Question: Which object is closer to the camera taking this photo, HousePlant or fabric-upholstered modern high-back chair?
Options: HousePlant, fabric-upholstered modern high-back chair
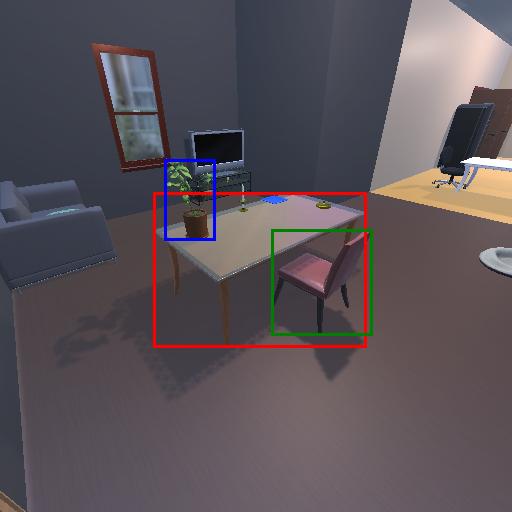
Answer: HousePlant